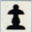
Piece: bP